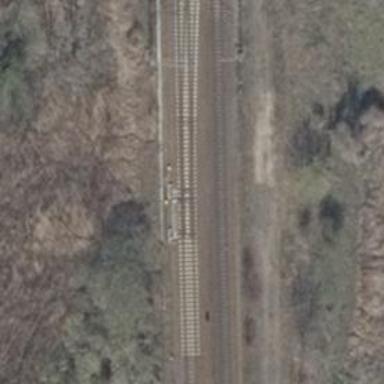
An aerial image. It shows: Railway switch.